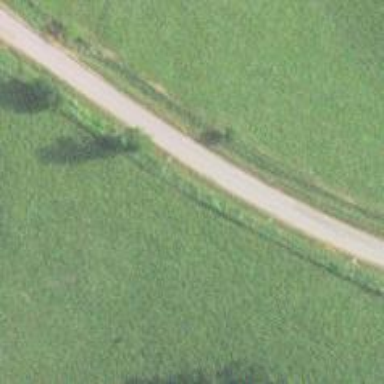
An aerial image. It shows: Secondary road.